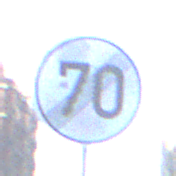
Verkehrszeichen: EndeGeschwindigkeit70
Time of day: SunriseSunset
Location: Outdoor (Urban)
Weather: Clear
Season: NotSpecified
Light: Natural